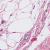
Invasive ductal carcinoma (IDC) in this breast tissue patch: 0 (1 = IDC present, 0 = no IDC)